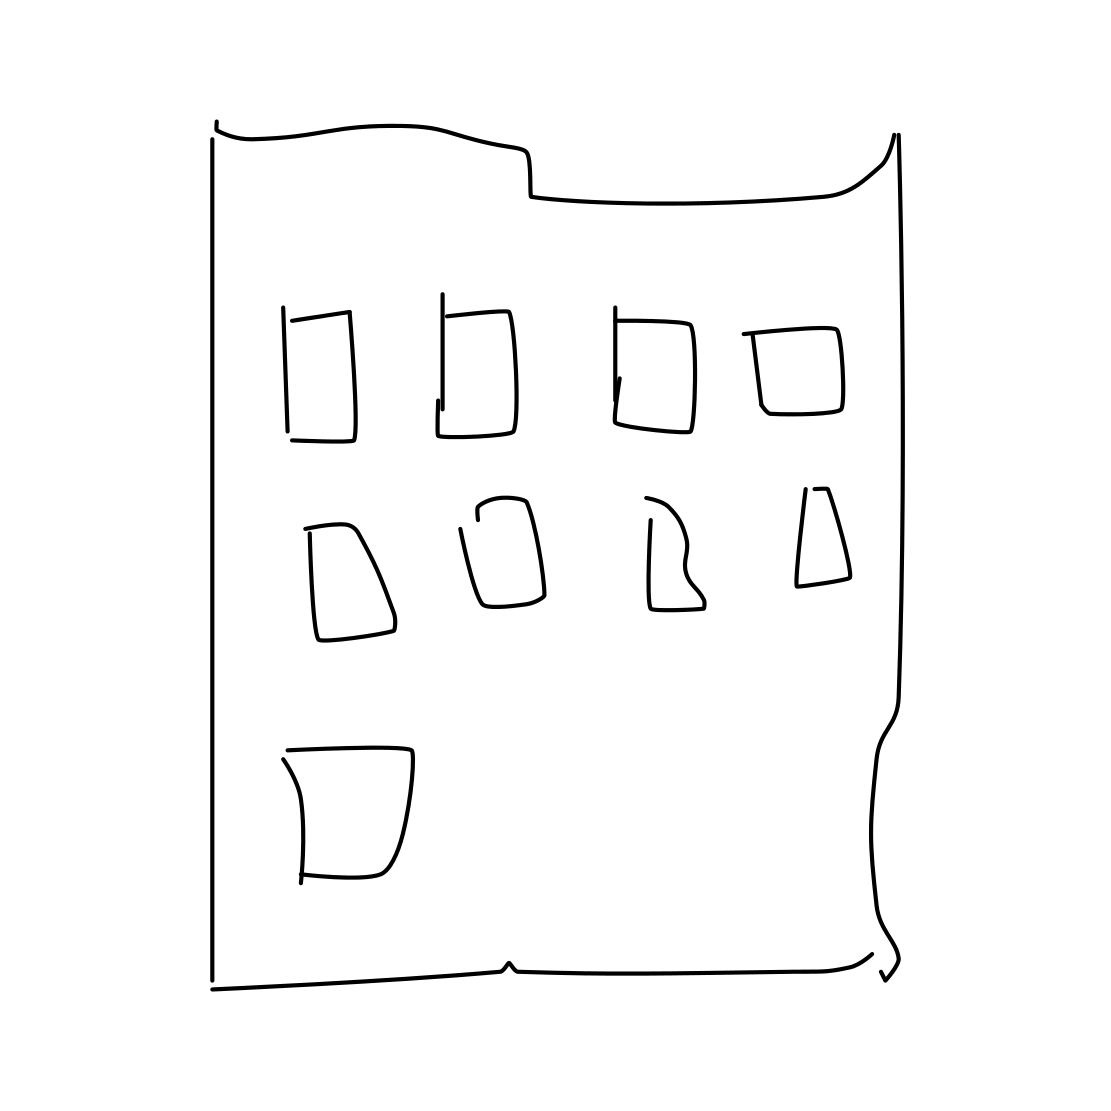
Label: ipod